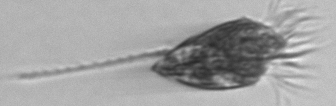
Label: Tontonia_appendiculariformis